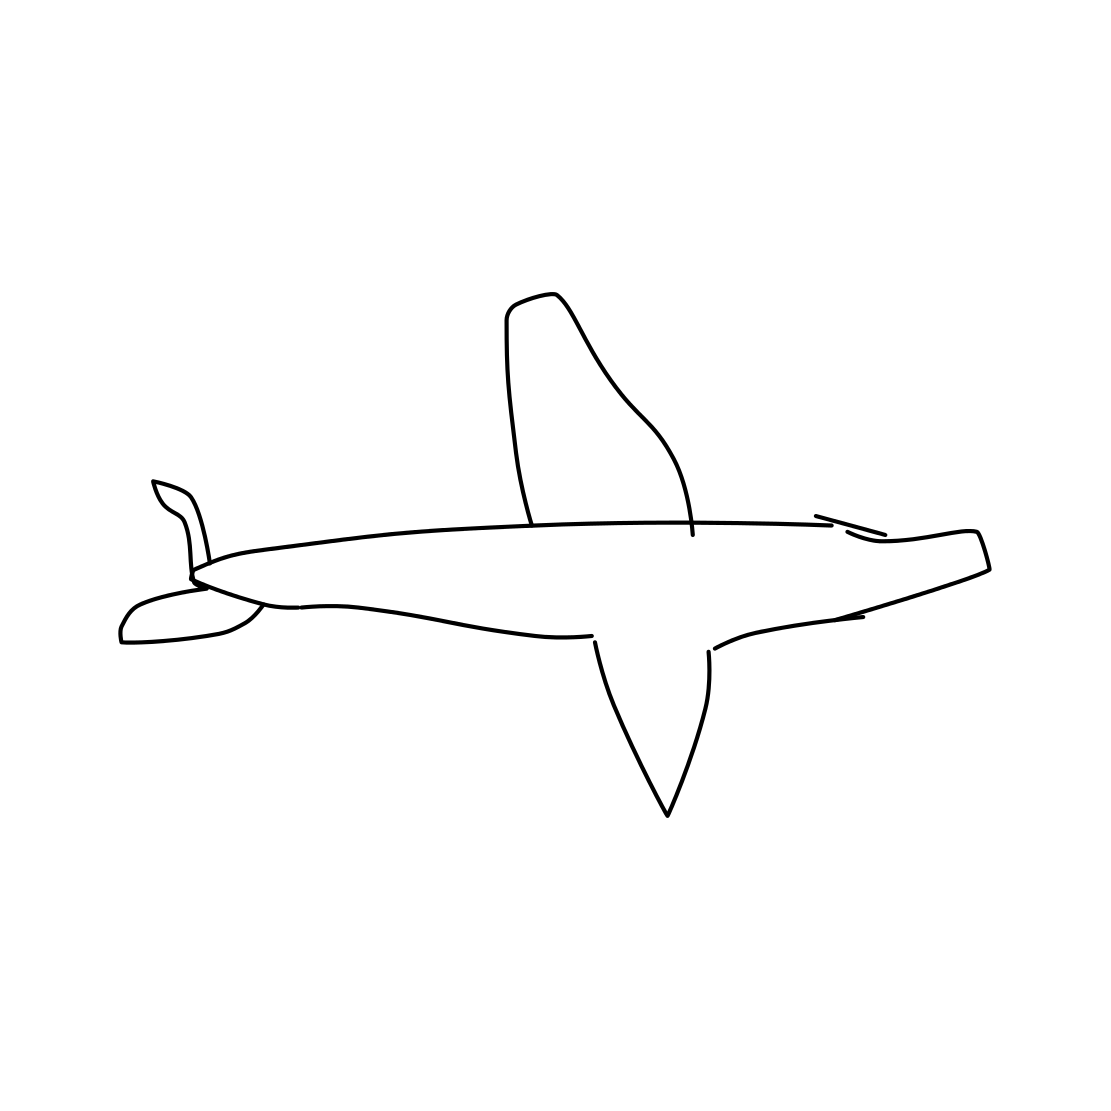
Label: airplane